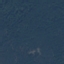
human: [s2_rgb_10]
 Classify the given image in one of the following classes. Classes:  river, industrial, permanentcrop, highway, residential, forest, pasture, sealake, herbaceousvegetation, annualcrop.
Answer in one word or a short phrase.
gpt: Forest